Field crop: tomato
Growth stage: 2
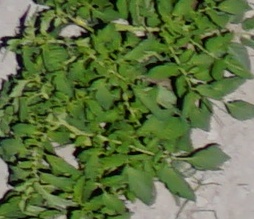
Species: tomato